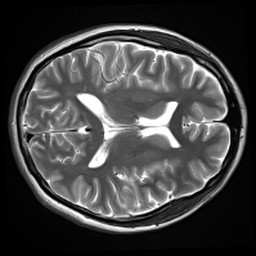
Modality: inplaneT2
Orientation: axial
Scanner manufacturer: siemens
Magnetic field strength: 3 T
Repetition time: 7.02 s
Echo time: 0.069 s